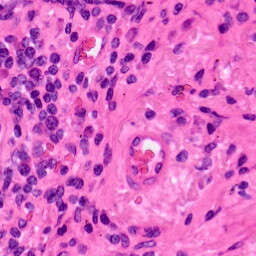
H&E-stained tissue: Lung